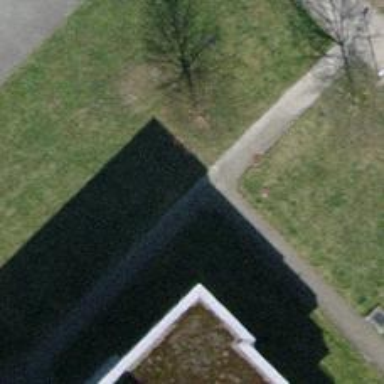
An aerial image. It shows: Sidewalk along the footway.